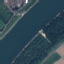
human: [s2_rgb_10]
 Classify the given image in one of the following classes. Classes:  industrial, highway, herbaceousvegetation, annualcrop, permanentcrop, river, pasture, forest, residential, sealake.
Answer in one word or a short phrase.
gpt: River